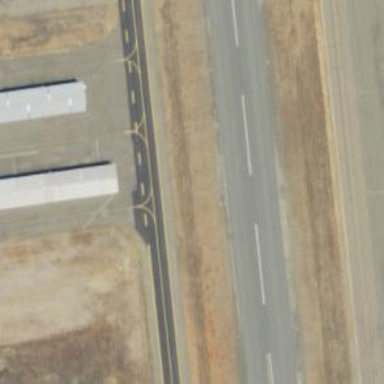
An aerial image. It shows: Image of taxiway at airport.